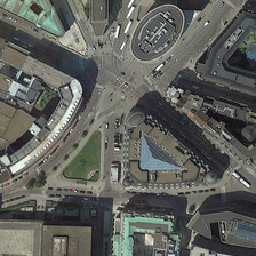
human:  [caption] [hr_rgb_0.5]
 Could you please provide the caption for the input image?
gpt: There are many cars on the road.

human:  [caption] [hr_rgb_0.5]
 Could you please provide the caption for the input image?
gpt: There is a triangular house by the road.

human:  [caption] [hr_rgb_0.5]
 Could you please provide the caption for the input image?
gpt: There are many cars running on the road.

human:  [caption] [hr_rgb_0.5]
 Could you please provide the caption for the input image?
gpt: There is a triangular building along the road.

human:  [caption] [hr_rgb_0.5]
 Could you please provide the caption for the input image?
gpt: There is a triangular building near the street.